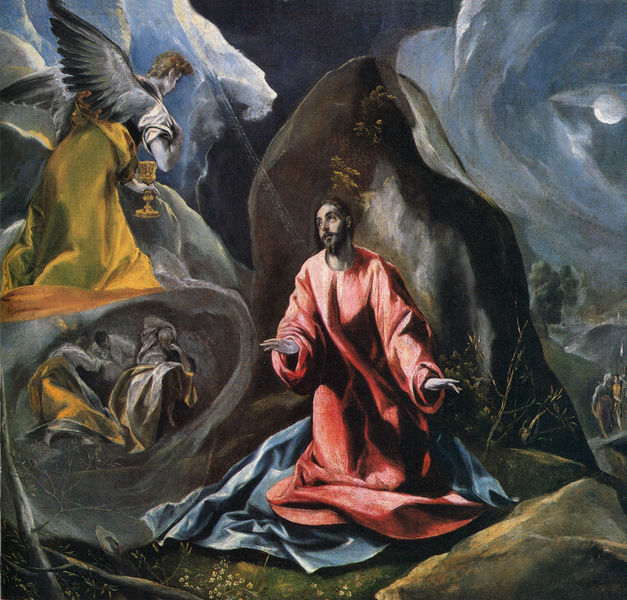
Titel: Christus am Ölberg
Künstler: El Greco
Standort: London
Institution: National Gallery
Schlagwörter: baum, berg, blau, blätter, dunkel, felsen, flügel, gemälde, himmel, mann, schatten, umhang, weiß, wolken, bäume, gelb, landschaft, menschen, äste, abend, grau, licht, nacht, orange, schwarz, blüten, gras, rot, weg, wiese, wolke, bart, augen, barock, falten, stein, vollbart, bild, hände, ast, natur, büsche, sträucher, gewand, gold, kelch, vater, blatt, höhle, engel, garten, schlafen, farben, fels, gebirge, widerschein, goya, faltenwurf, mond, gefäß, lichtstrahl, moses, blautöne, knien, beten, schein, christus, jesus, hilfe, manierismus, angels, wanderer, vision, erscheinung, heiliger, light, pokal, jünger, erzengel, el greco, grundfarben, eremit, hügek, erzählung, weißhöhung, god, gabriel, verkündung, maniriert, ölzweig, ölberg, ölbaum, gezemane, rgb, chirico, nn, srahl, haven, verklärter blick, sacrum